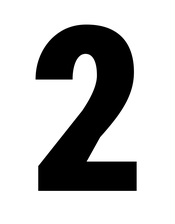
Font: Roboto_Condensed_Black